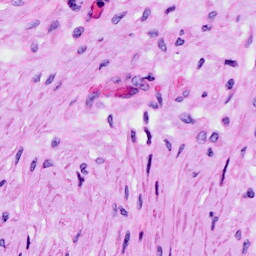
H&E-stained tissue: Ovarian